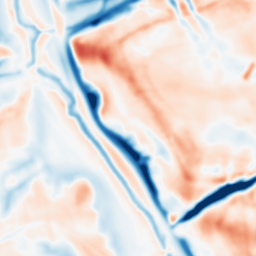
Category: multiscale
Decomposition family: dog
Decomposition parameters: sigma_low: 2
sigma_high: 10
Upsampling method: quadratic
Upsampling parameters: scale: 4
Upsampling scale: 4